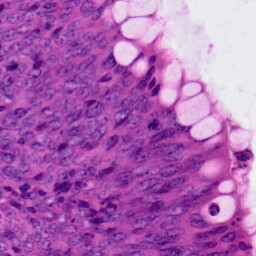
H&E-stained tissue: Colon